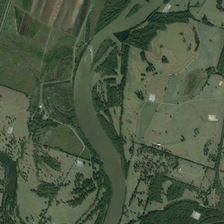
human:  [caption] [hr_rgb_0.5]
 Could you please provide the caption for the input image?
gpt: many green plants and farmlands are in two sides of a curved river .

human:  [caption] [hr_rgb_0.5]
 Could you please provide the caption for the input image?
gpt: many green plants and farmlands are in two sides of a curved river .

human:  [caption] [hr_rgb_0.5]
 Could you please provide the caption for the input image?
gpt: many green plants and farmlands are in two sides of a curved river .

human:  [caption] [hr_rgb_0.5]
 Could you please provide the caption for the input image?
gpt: many green plants and farmlands are in two sides of a curved river .

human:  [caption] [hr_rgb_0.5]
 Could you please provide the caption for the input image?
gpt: many green plants and farmlands are in two sides of a curved river .